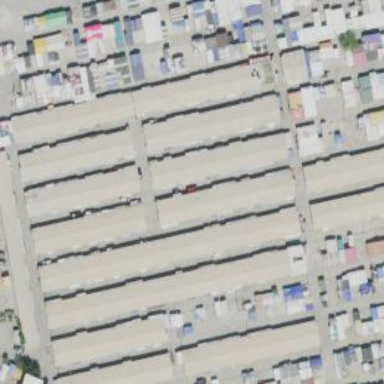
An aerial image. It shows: Marketplace.